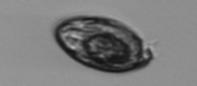
Label: Katodinium_or_Torodinium